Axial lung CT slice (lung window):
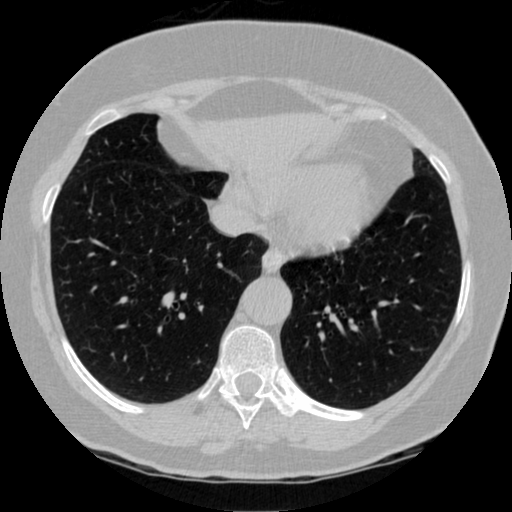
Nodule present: no